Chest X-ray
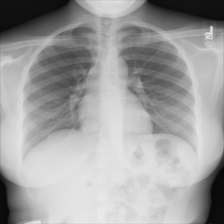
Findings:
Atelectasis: negative
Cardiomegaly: negative
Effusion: negative
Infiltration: negative
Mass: negative
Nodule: negative
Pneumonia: negative
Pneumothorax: negative
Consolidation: negative
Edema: negative
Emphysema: negative
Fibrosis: negative
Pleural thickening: negative
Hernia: negative